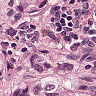
Metastatic tissue present: yes